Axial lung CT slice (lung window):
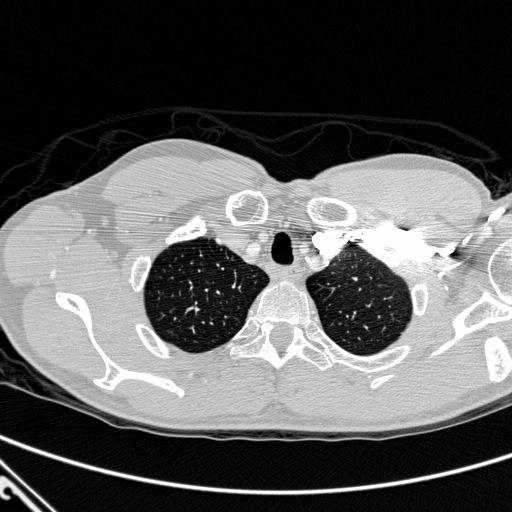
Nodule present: no